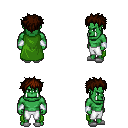
a pixel art fantasy rpg character, male body template, orc, green skin, green cape, white pants, brown bedhead hairstyle, white cloth bracers, white slippers, four views (front, back, left, right), 2x2 character sprite sheet, small pixel art, hard edges, no anti-aliasing